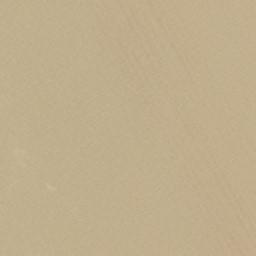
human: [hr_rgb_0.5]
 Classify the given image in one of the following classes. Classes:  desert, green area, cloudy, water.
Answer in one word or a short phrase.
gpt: desert